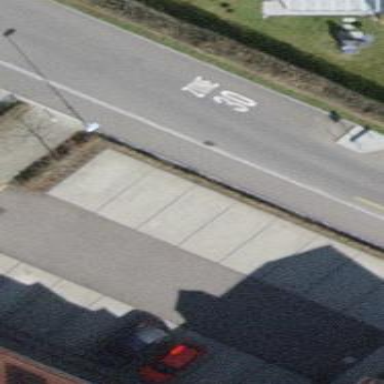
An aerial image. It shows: Parking area with surface.